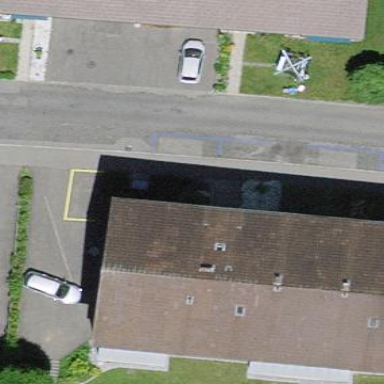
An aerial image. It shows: Residential building.